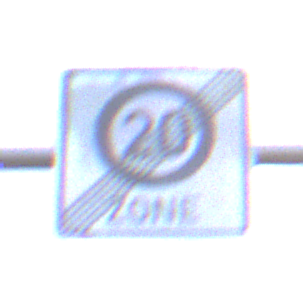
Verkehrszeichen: EndeZone20
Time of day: SunriseSunset
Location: Outdoor (Nature)
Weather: PartlyCloudy
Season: NotSpecified
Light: Natural